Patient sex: F
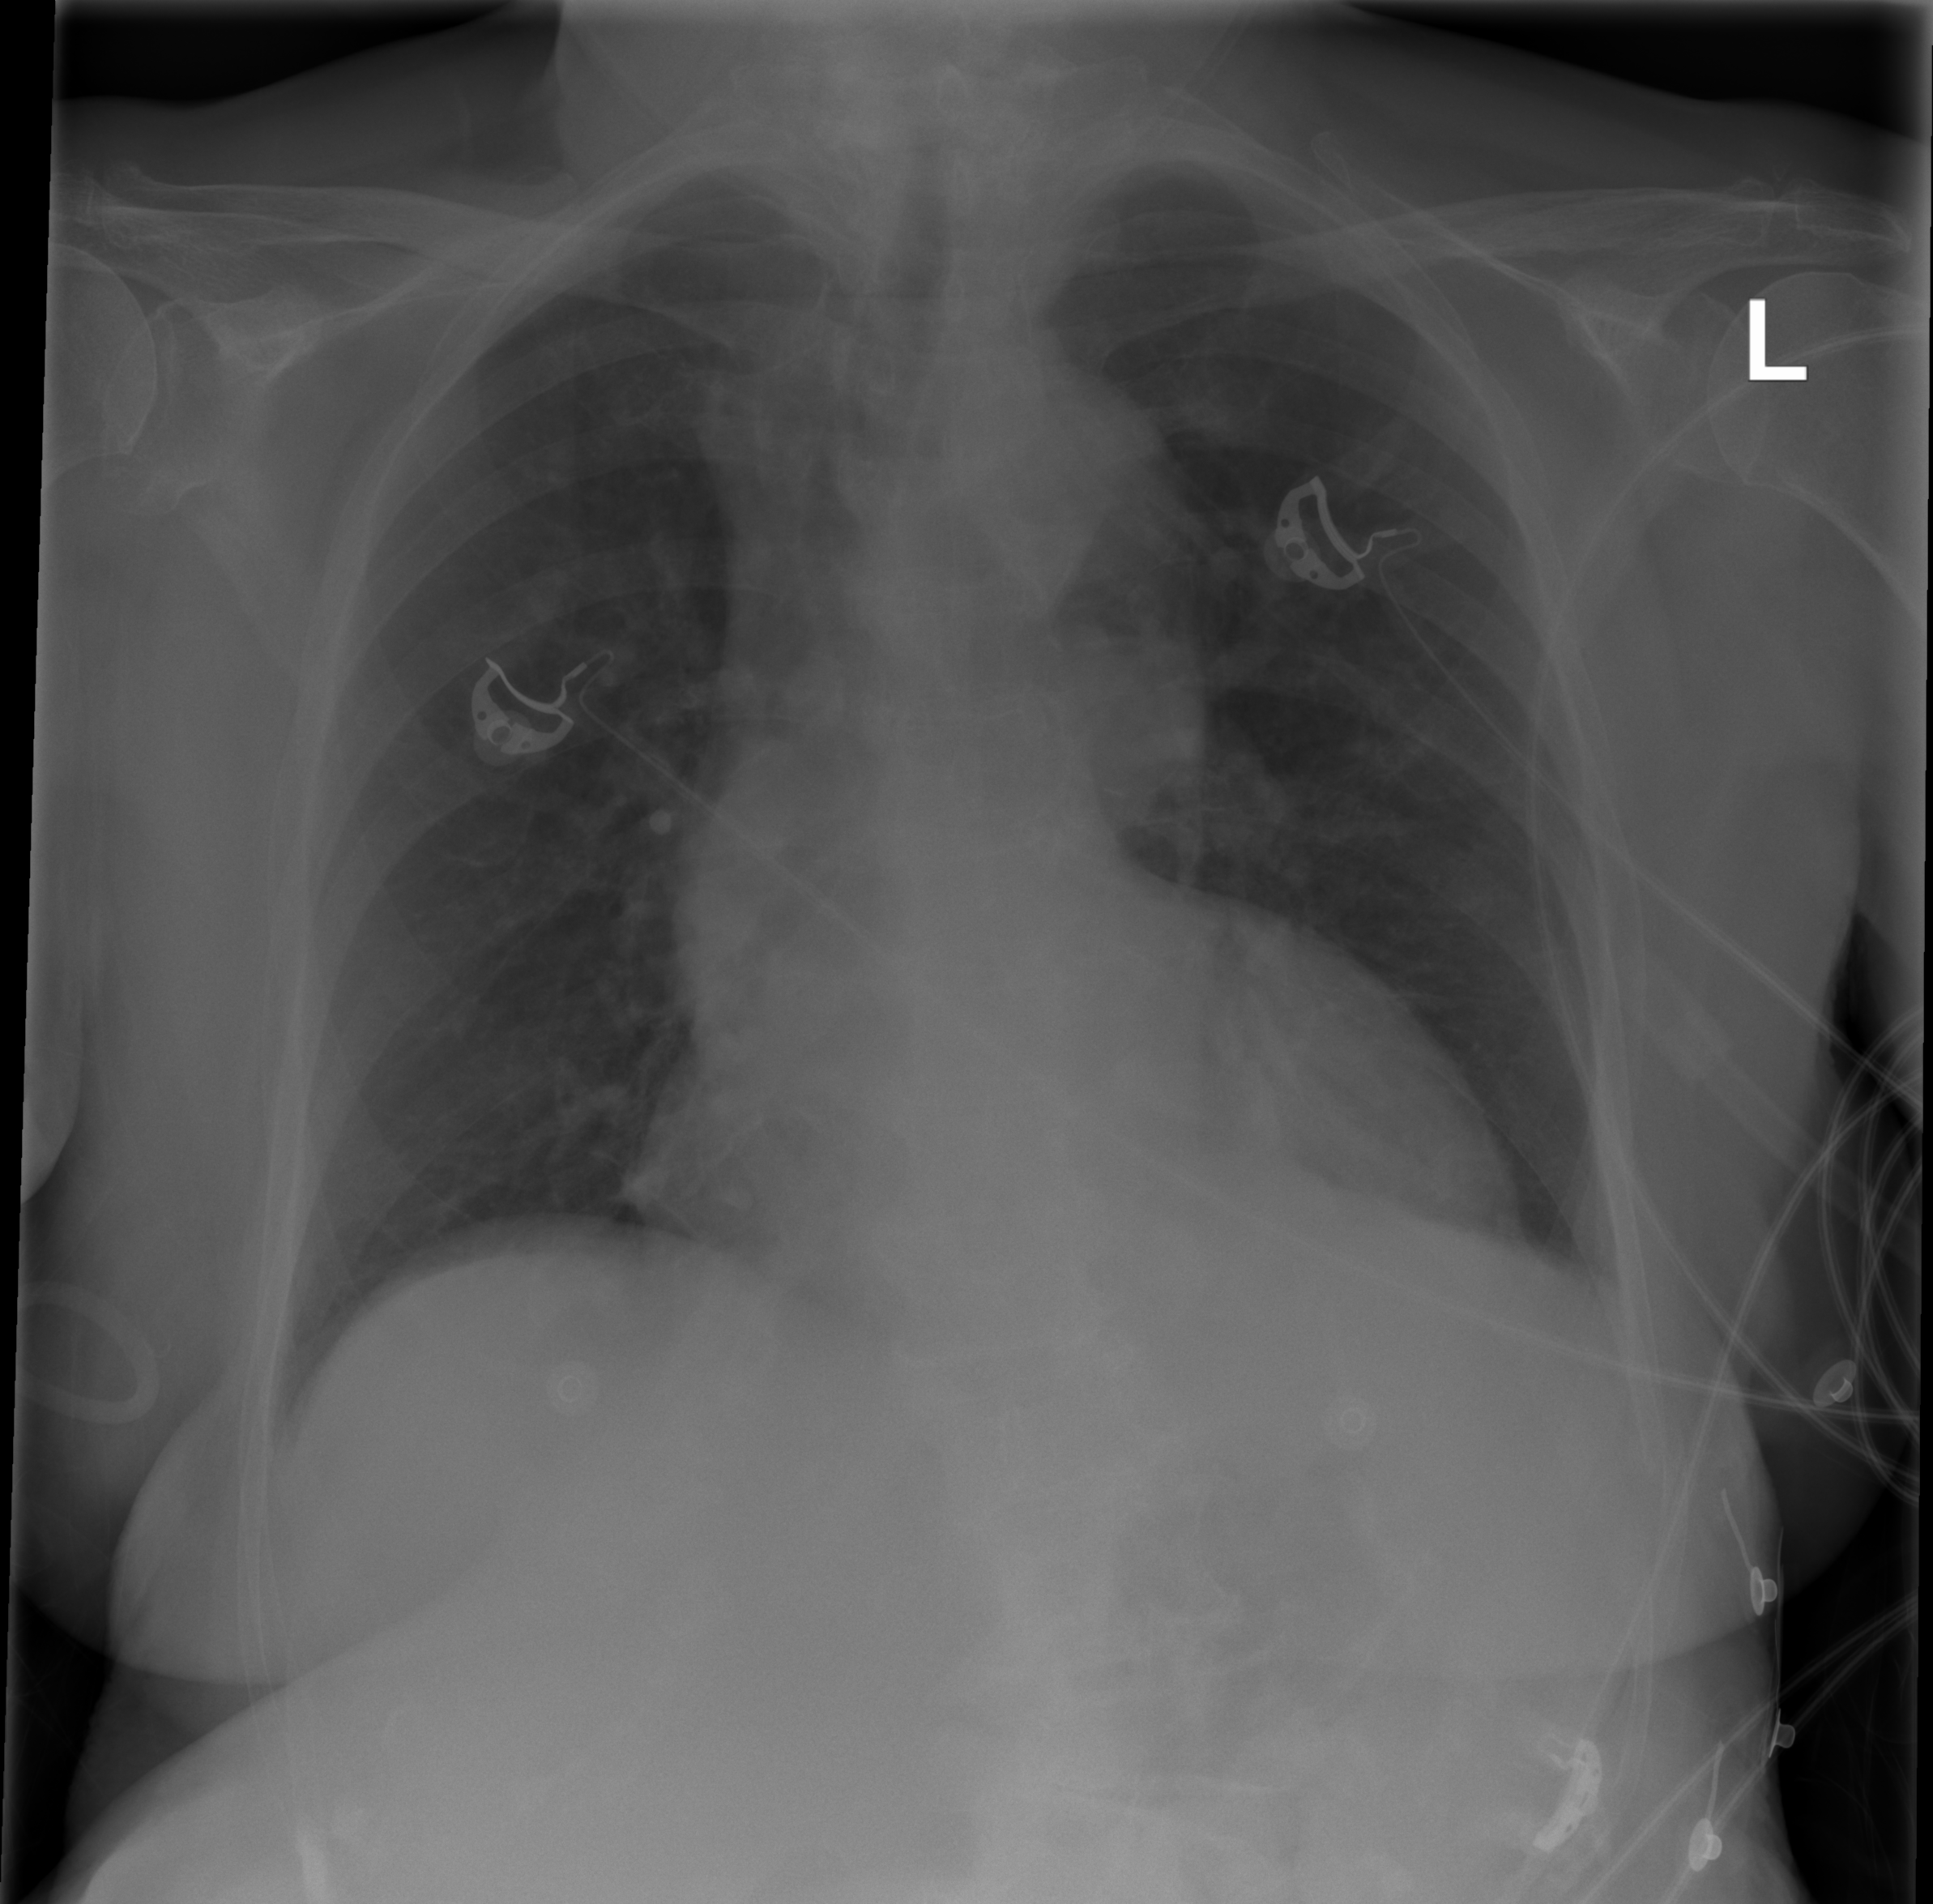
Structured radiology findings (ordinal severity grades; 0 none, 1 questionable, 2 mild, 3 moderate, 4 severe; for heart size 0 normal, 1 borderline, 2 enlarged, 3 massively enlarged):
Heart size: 1
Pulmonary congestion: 0
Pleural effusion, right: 0
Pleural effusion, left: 1
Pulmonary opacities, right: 0
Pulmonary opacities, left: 0
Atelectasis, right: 0
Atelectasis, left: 0